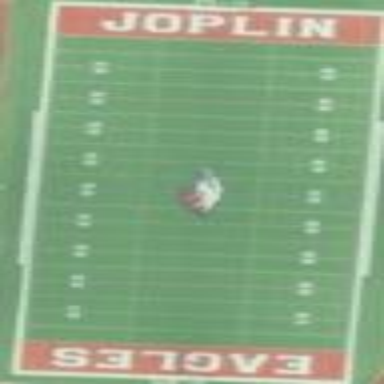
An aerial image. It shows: Pitch for American football.